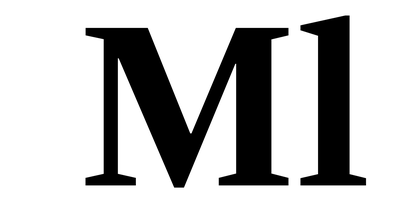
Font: LibreCaslonText_Bold